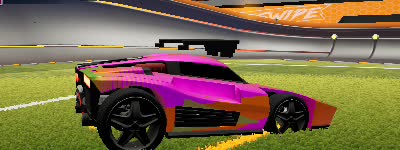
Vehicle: breakout